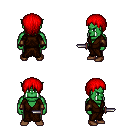
a pixel art fantasy rpg character, male body template, orc, green skin, brown robe, white pants, red plain hairstyle, leather bracers, brown shoes, dagger, four views (front, back, left, right), 2x2 character sprite sheet, small pixel art, hard edges, no anti-aliasing